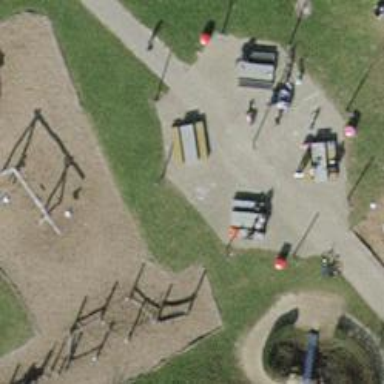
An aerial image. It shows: Picnic table located in leisure land area.